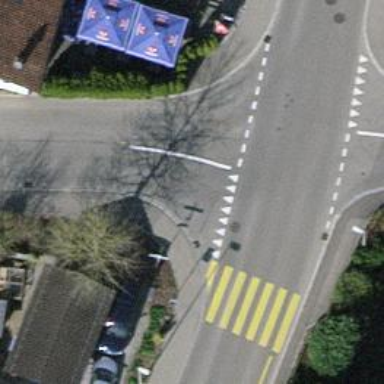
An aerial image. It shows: Road with "give way" sign.